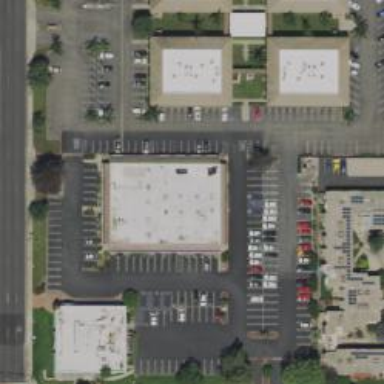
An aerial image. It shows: Car rental facility.